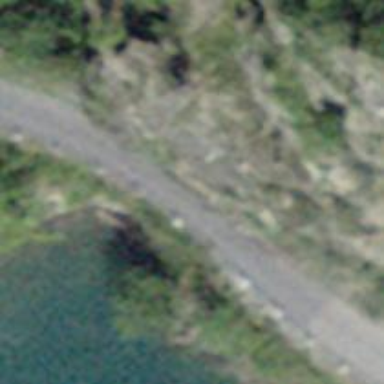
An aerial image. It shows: Unclassified road with asphalt surface running over bridge.